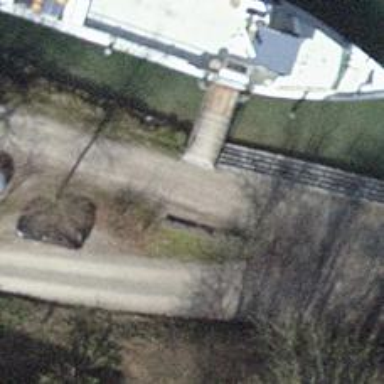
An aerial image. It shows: Path leading to man-made pier.